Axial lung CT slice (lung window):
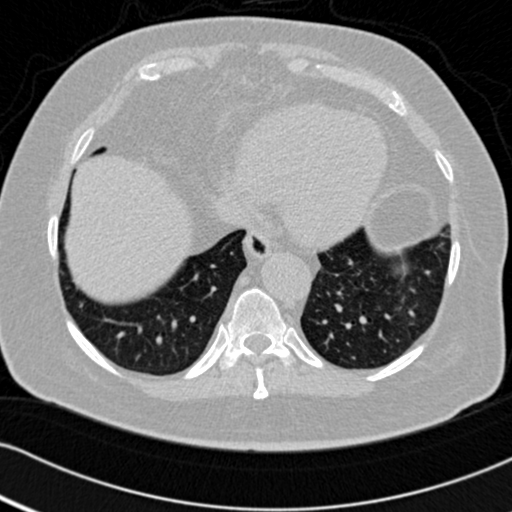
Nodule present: no